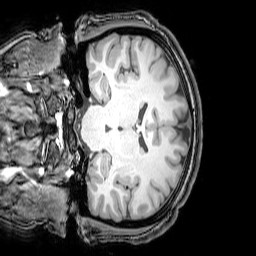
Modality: T1w
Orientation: coronal
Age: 21
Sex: female
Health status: healthy
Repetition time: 0.081 s
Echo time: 0.037 s